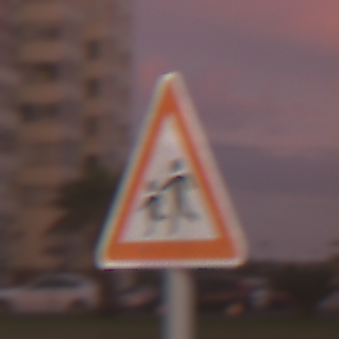
Verkehrszeichen: KinderRechts
Umgebung: Outdoor, Urban
Tageszeit: SunriseSunset
Wetter: PartlyCloudy
Licht: Natural
Jahreszeit: NotSpecified
Kontrast: MediumContrast